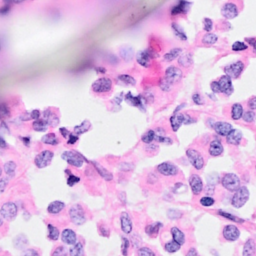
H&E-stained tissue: Breast